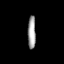
Tissue: skin
Cell type: Others
Senescence score: 0.6923
Nuclear area (px): 252
Mean DAPI intensity: 164.706